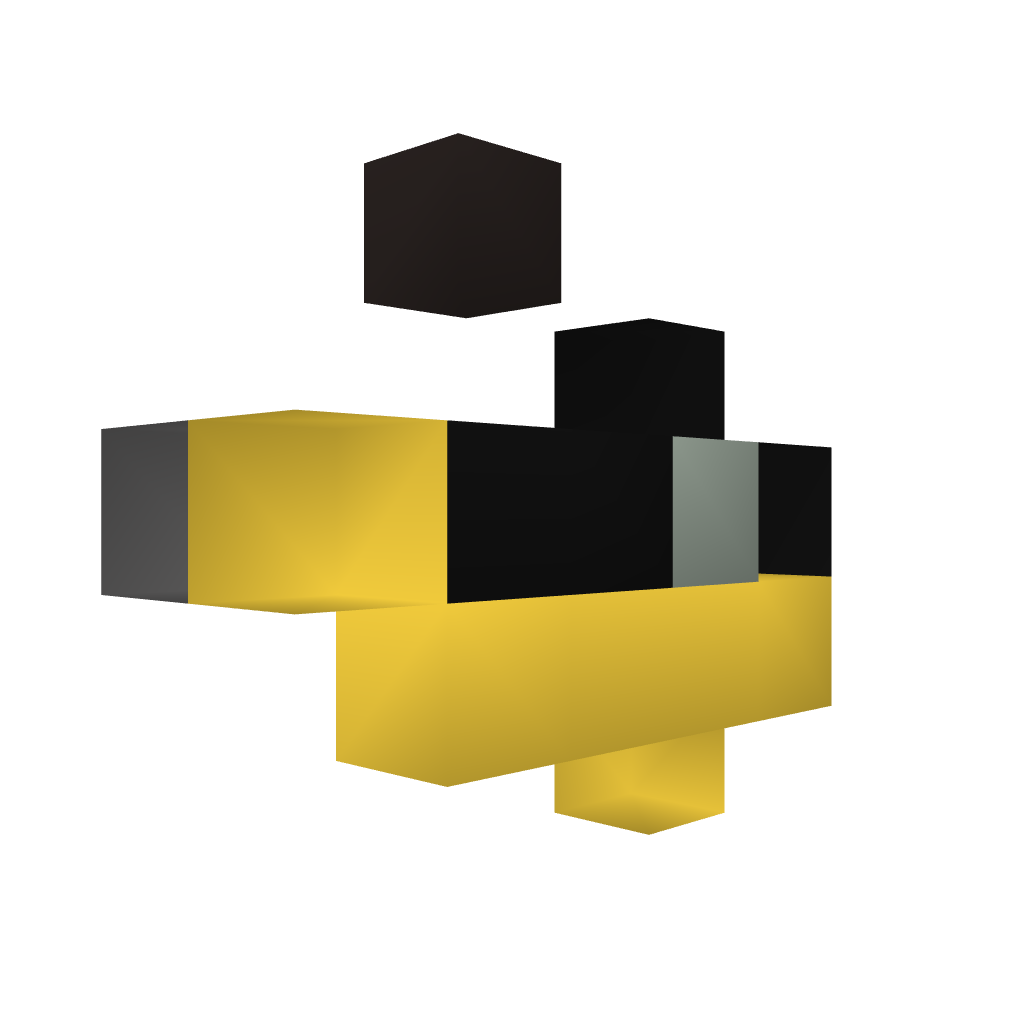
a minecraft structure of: Shop (Dispenser)